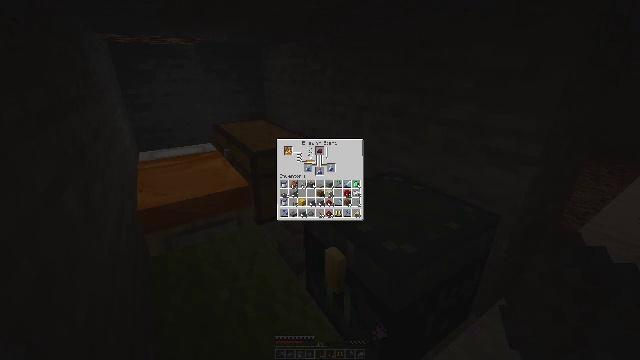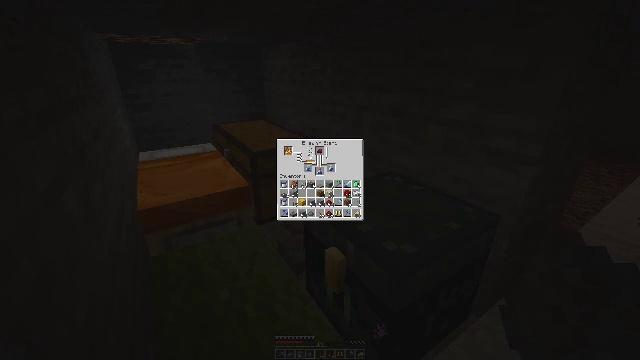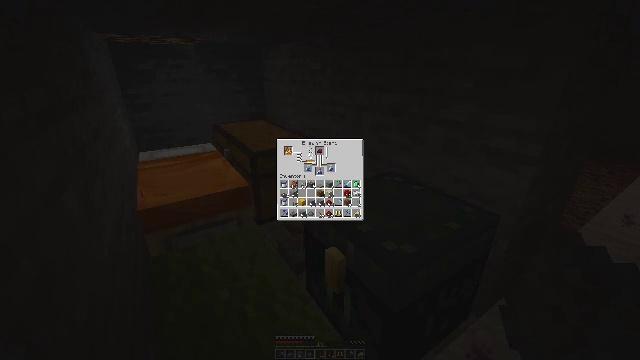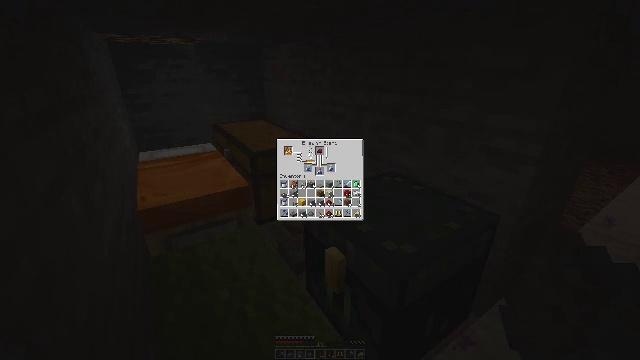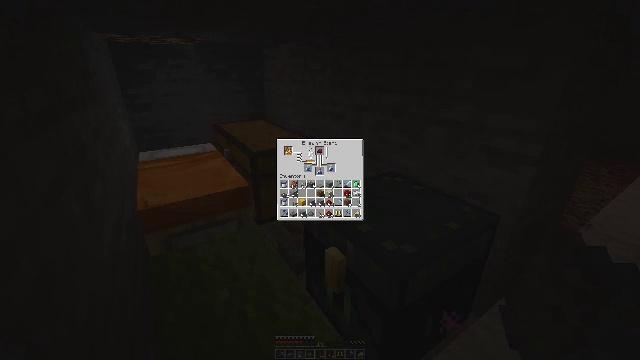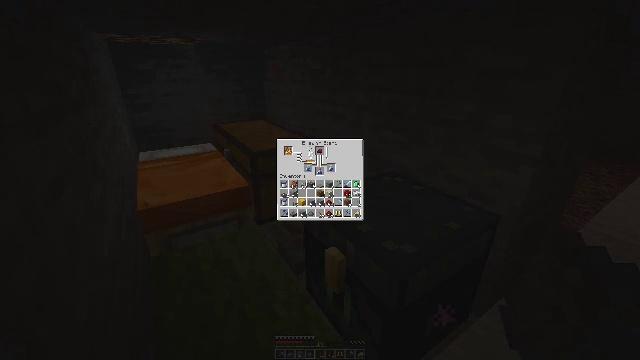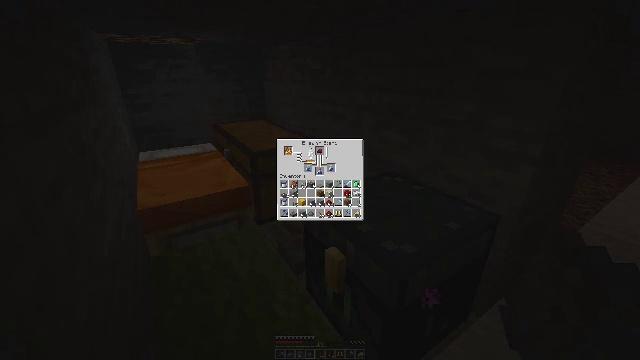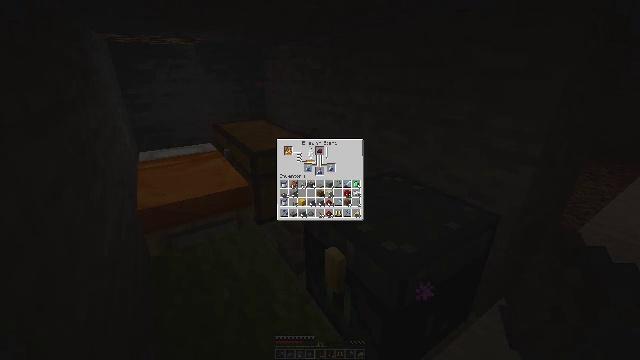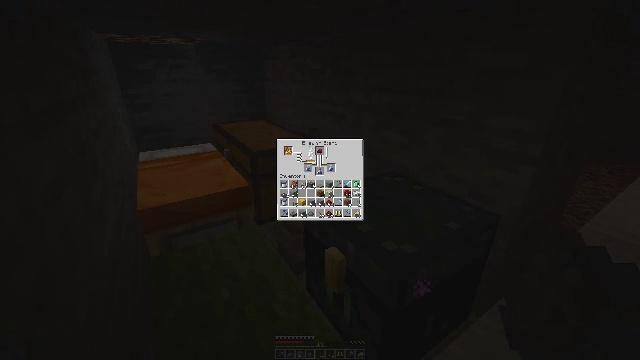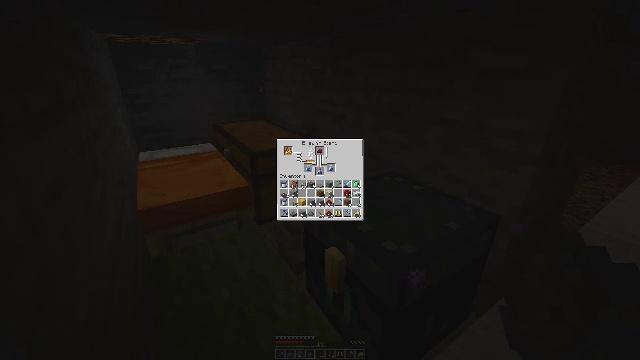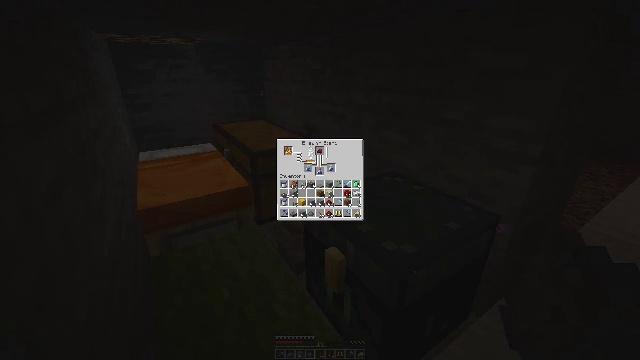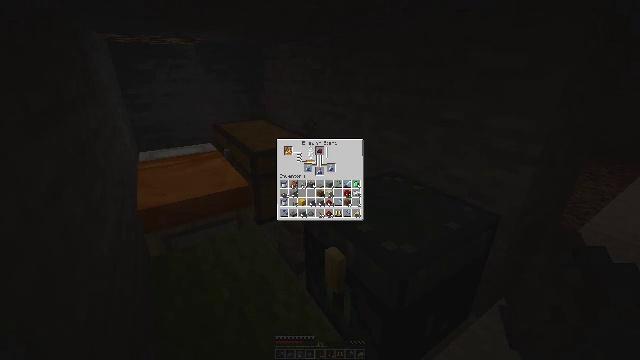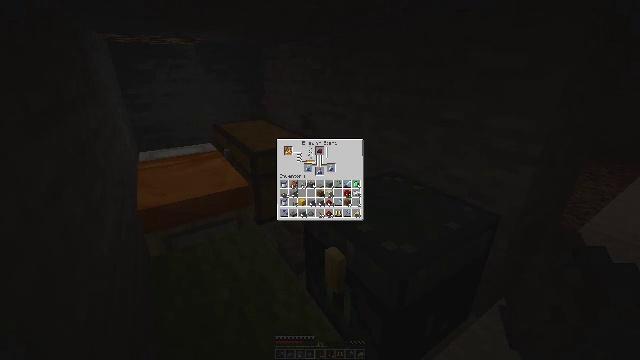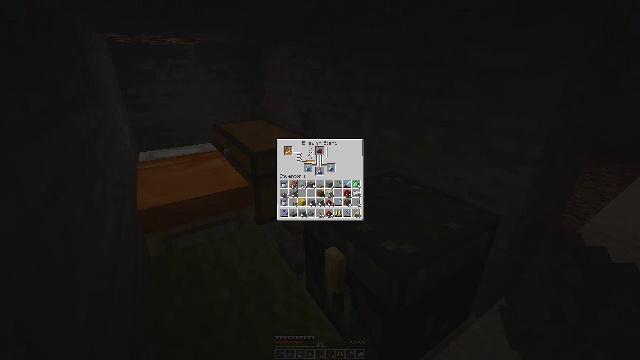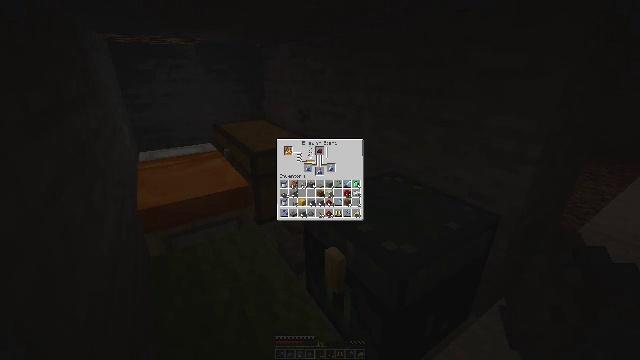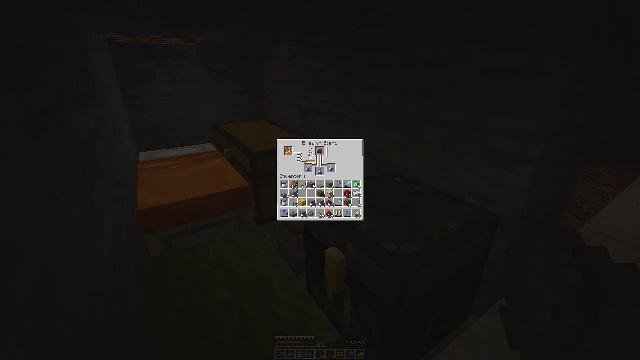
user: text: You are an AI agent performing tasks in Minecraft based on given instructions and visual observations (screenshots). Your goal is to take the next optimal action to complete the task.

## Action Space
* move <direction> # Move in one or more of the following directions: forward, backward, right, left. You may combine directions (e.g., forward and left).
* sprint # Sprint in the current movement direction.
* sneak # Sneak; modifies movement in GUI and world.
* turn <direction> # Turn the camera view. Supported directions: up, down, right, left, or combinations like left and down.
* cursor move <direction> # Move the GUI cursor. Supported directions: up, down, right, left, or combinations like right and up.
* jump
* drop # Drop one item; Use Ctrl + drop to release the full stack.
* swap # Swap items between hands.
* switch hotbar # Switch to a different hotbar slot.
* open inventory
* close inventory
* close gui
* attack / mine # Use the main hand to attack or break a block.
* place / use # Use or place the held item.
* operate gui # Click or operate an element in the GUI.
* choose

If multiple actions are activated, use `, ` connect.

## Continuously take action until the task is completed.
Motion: motion action
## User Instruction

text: Break the lectern to relocate it.
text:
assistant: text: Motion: no_op
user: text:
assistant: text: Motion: no_op
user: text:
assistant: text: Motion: no_op
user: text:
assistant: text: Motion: no_op
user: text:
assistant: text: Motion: no_op
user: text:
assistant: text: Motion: no_op
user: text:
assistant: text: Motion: no_op
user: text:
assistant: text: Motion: no_op
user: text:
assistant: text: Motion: no_op
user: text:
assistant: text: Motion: no_op
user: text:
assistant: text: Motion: no_op
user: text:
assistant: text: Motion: no_op
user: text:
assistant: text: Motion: no_op
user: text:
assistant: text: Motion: no_op
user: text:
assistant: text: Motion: no_op
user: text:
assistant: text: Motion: no_op
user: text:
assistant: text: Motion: no_op
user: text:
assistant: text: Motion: no_op
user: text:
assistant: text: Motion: no_op
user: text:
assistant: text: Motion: no_op
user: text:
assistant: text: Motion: no_op
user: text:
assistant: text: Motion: no_op
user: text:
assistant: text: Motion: no_op
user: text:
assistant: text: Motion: no_op
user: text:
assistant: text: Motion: no_op
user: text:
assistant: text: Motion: no_op
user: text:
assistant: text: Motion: no_op
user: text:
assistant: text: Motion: no_op
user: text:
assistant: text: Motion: no_op
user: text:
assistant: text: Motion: no_op